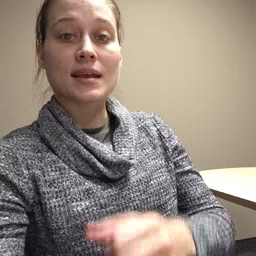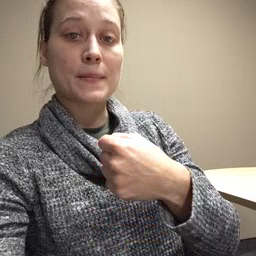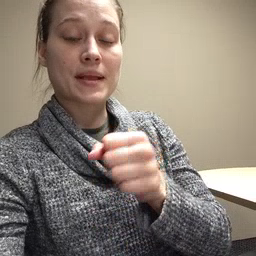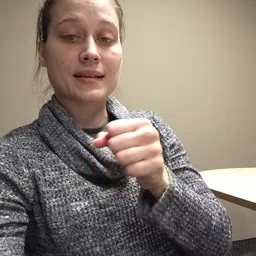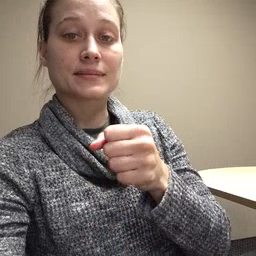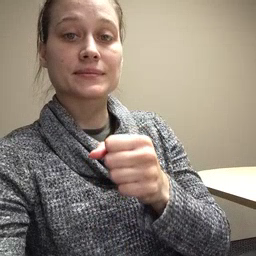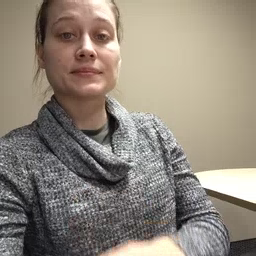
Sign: make